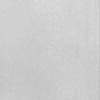
Label: dusty